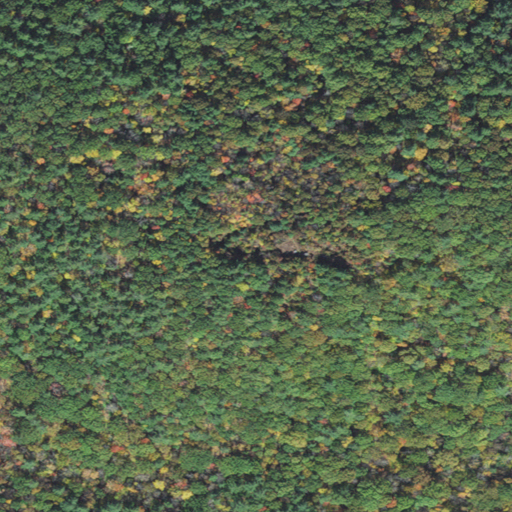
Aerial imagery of mountain in Massachusetts named Round Top containing deciduous forest, mixed forest, and evergreen forest